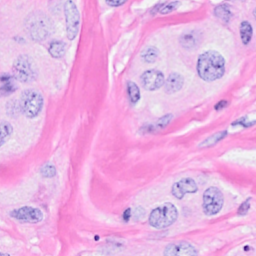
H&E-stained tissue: Breast